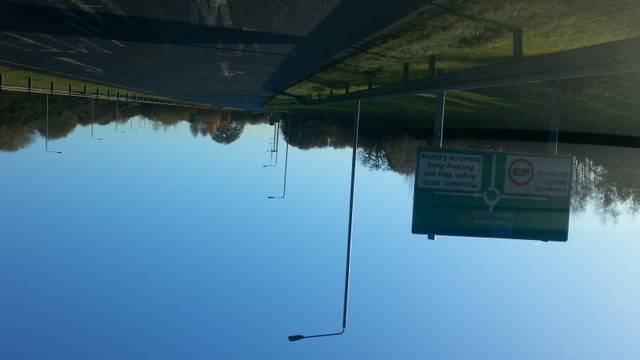
Region: United Kingdom
Coordinates: 53.128, -1.139